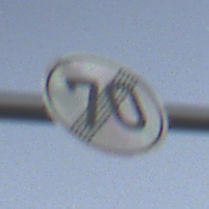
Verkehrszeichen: EndeGeschwindigkeit70
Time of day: SunriseSunset
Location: Outdoor (Nature)
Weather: PartlyCloudy
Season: NotSpecified
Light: Natural